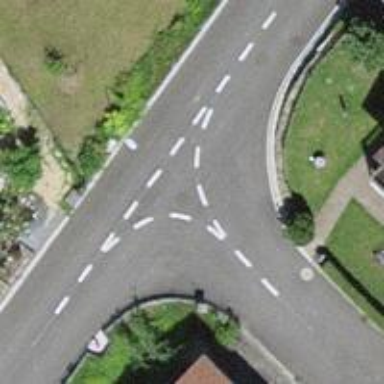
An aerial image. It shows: Smoothly paved residential road.